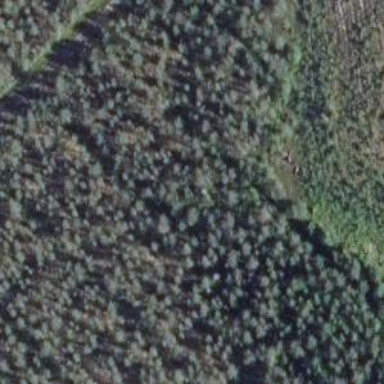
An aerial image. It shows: Woodland consisting mainly of needle-leaved trees.